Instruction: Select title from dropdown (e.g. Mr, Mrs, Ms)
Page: traveler
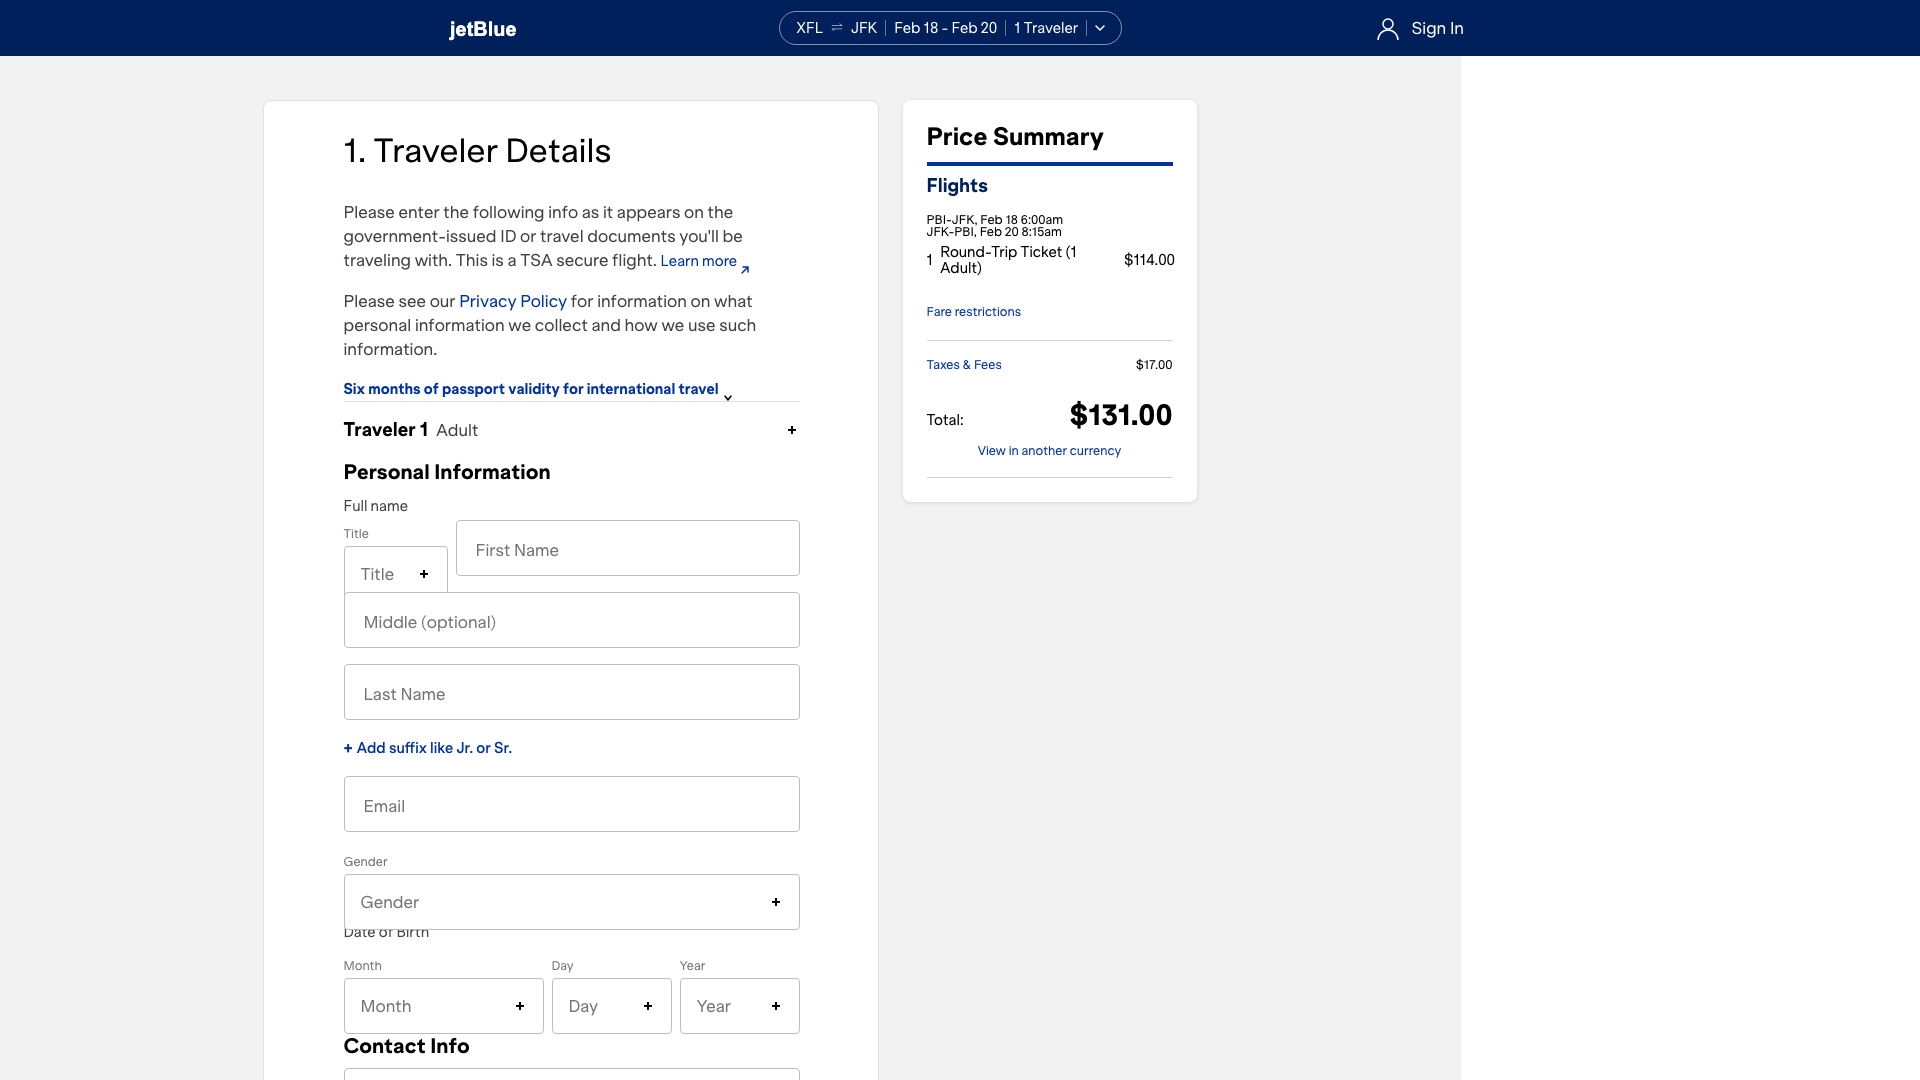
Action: click